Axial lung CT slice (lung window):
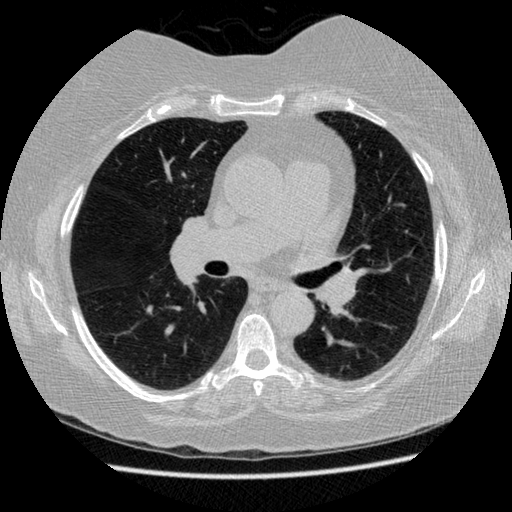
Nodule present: no